Question: So i am really confused right now, not sure if I'm being stupid or not but.. when my page loads I want to bind some localStorage to a variable called JsonData.
'''
$(document).ready(function() {
var JsonData = localStorage.getItem(0);
.....
'''
Here is a screen shot of my console to prove localStorage.getItem(0) has a item on page load.

Any ideas?
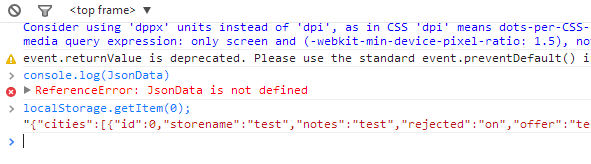
Answer: Because the variable 'JsonData' is defined in a dom ready callback, making it local to that method - you are trying to access the variable from the 'console' where the variable does not exists.
If you really want to access the variable across multiple independent scopes then declare it as a global variable, but I would recommend against it(simple doesn't like to pollute the global scope with my variables)
'''
var JsonData = localStorage.getItem(0);
$(document).ready(function () {
});
'''
since the data has nothing to do with the dom structure you can move out of the dom ready handler